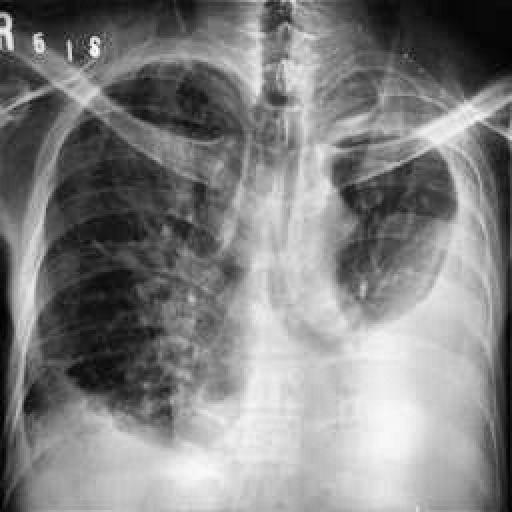
Finding: TUBERCULOSIS